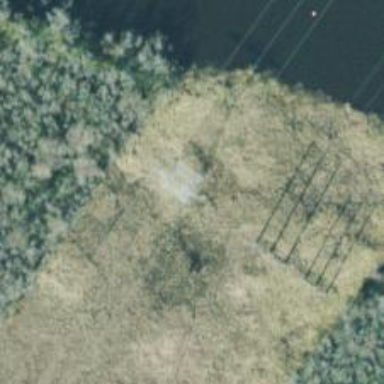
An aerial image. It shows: Lattice structure tower.